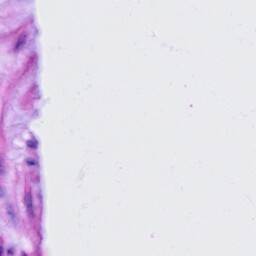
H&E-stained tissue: Cervix